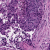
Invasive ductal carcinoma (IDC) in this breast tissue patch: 1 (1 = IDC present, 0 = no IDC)